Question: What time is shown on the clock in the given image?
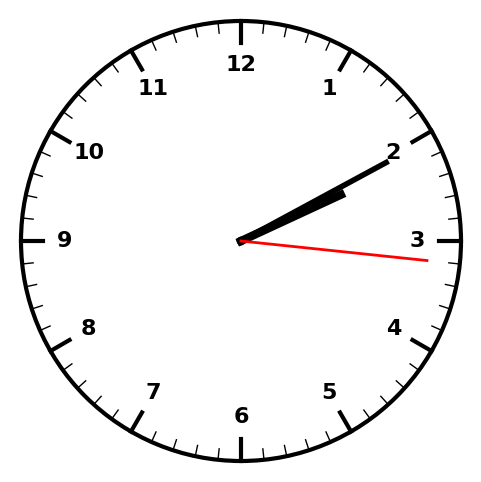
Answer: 02:10:16